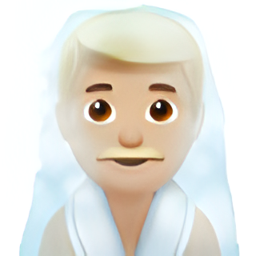
Name: person in steamy room
Emoji: 🧖🏼
Group: People & Body
Sub-group: person-activity